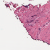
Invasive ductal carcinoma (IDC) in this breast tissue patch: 0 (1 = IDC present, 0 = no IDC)